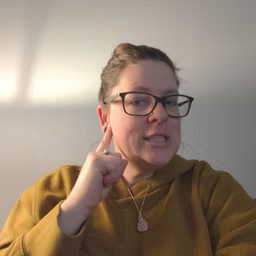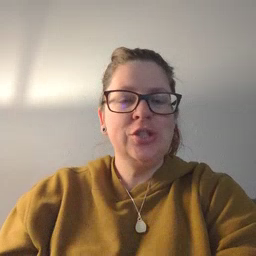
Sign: ear